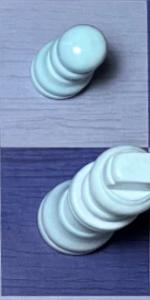
Label: King_White